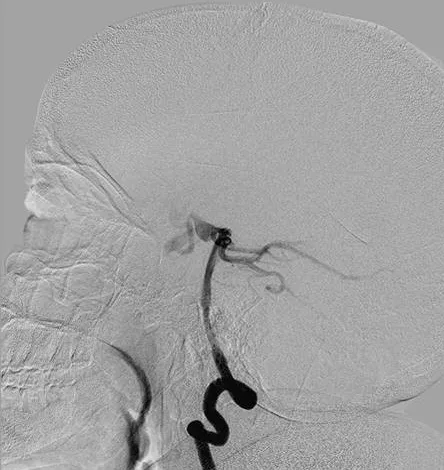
Early arterial phase of the right vertebral artery injection, delineating the configuration of a fusiform aneurysm at the basilar end of the right posterior communicating artery. It appears that the origin of the right P1 segment of the posterior cerebral artery is incorporated in the aneurysm segment and the posterior communicating artery distal to the aneurysm is obtuse. The ipsilateral supraclinoidal artery is also perfused by this injection.
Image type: radiology (ct)